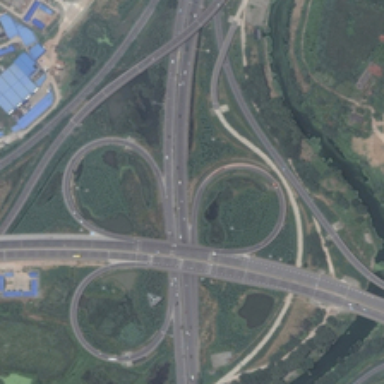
There are some blue roof houses beside the road .